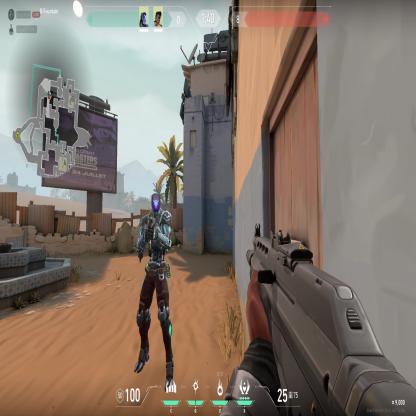
Label: teammate